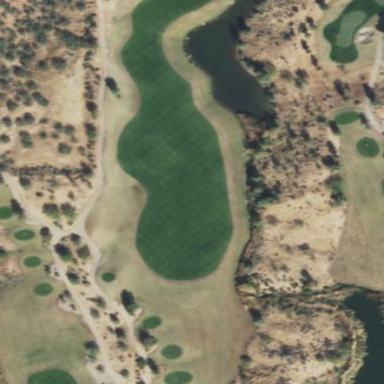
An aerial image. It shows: Rough grassy area used for golf.